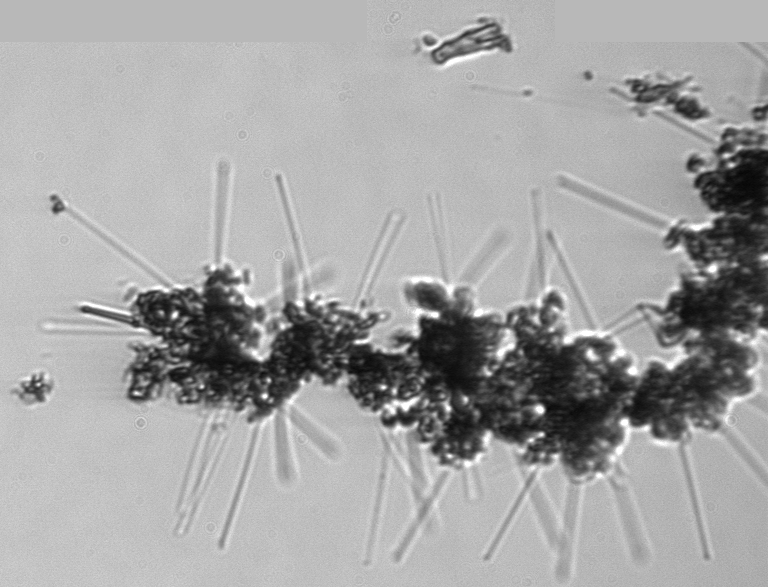
Label: Asterionellopsis_glacialis